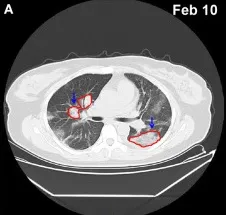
Chest CT imaging of the patient on Feb 10 -Feb 19, 2020. Pulmonary trunk as the reference coordinate.
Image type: radiology (ct)